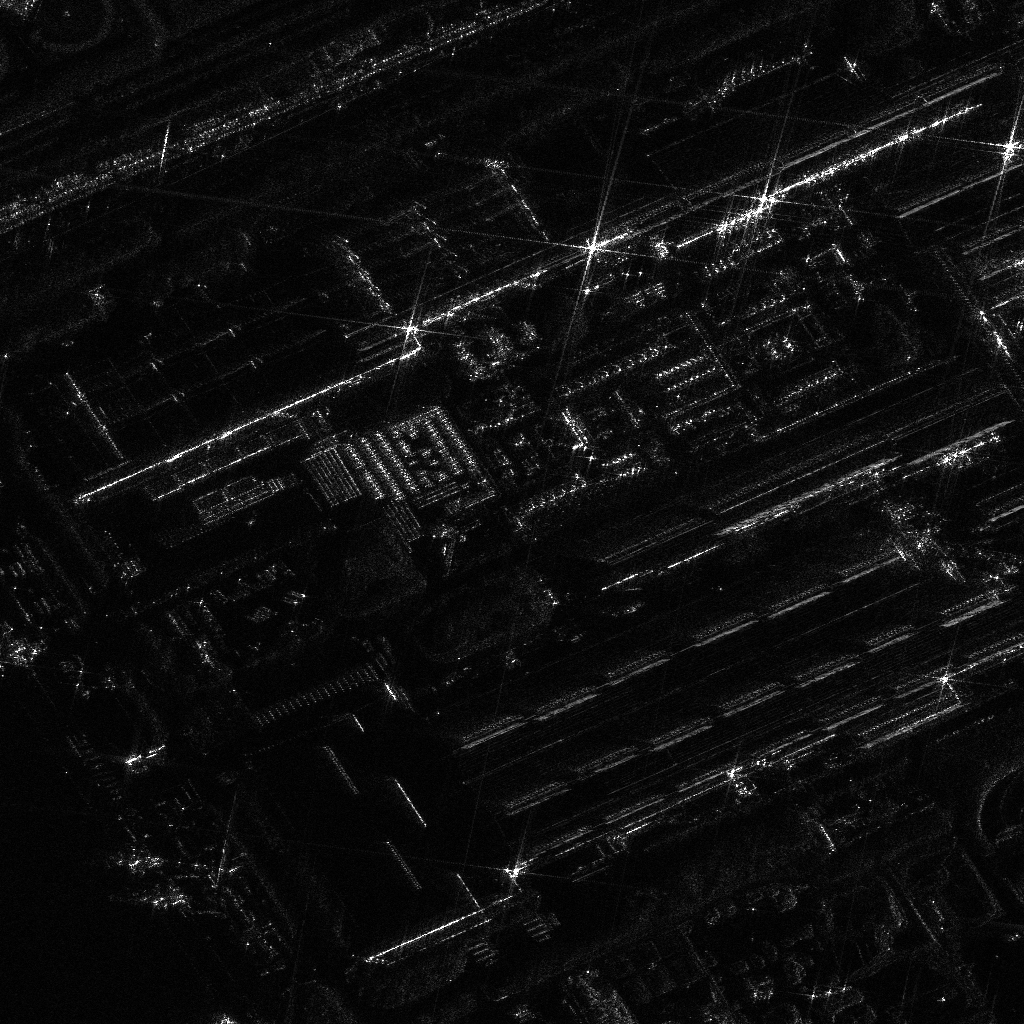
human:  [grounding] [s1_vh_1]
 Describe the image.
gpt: In the satellite image, there is  <ref>2 medium container </ref> <box>[[14, 84, 16, 90, 86], [12, 81, 14, 86, 86]]</box> located at bottom left.